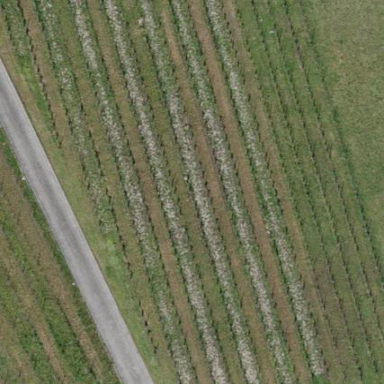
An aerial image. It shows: Vineyard growing grapes.